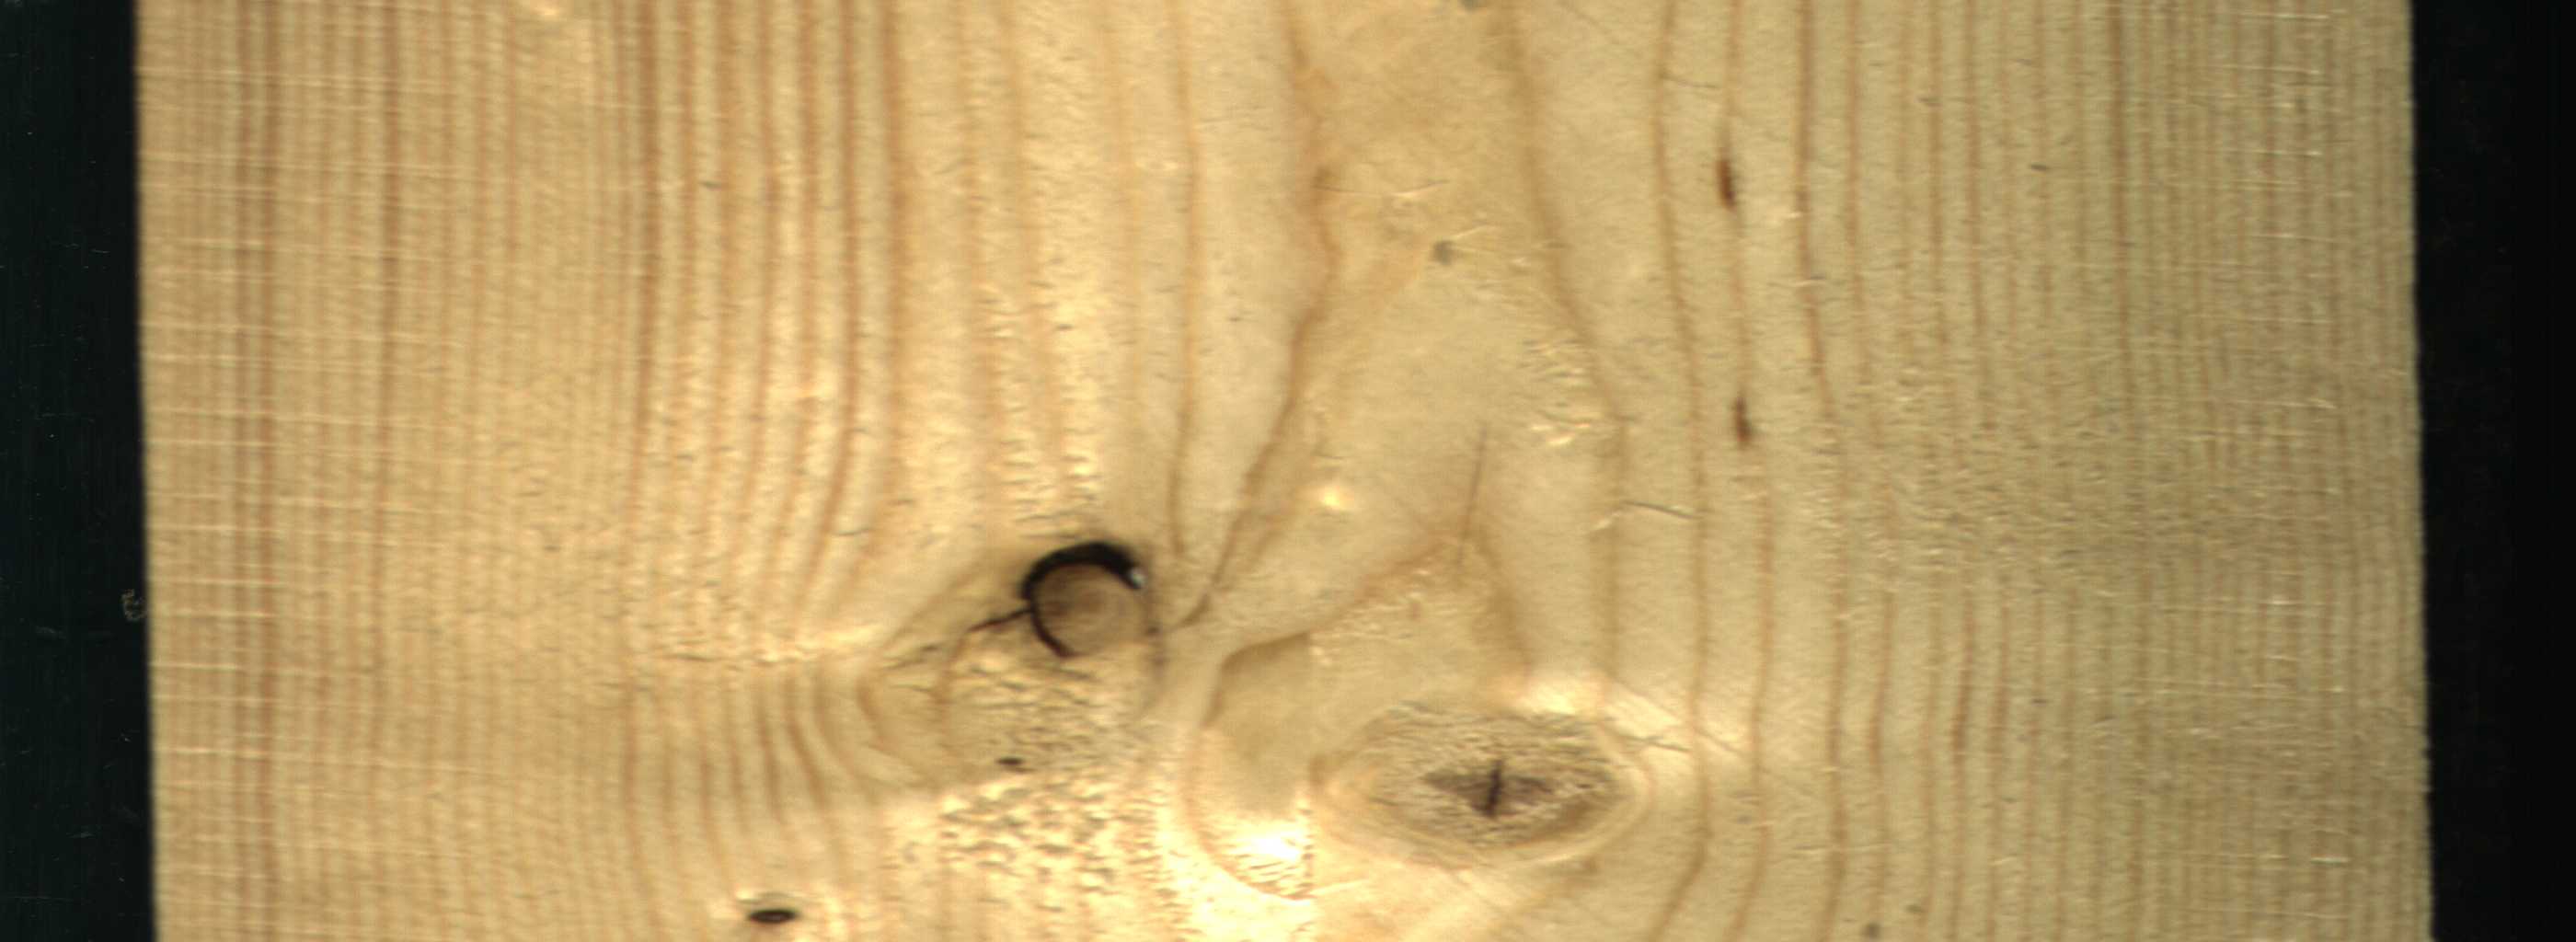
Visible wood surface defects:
Dead_Knot
Dead_Knot
Live_Knot